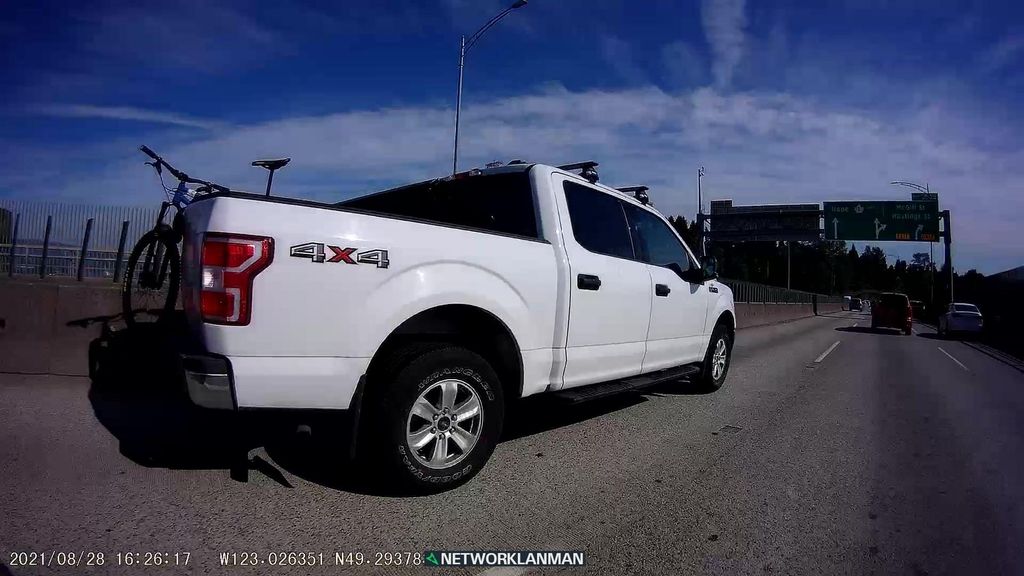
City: vancouver